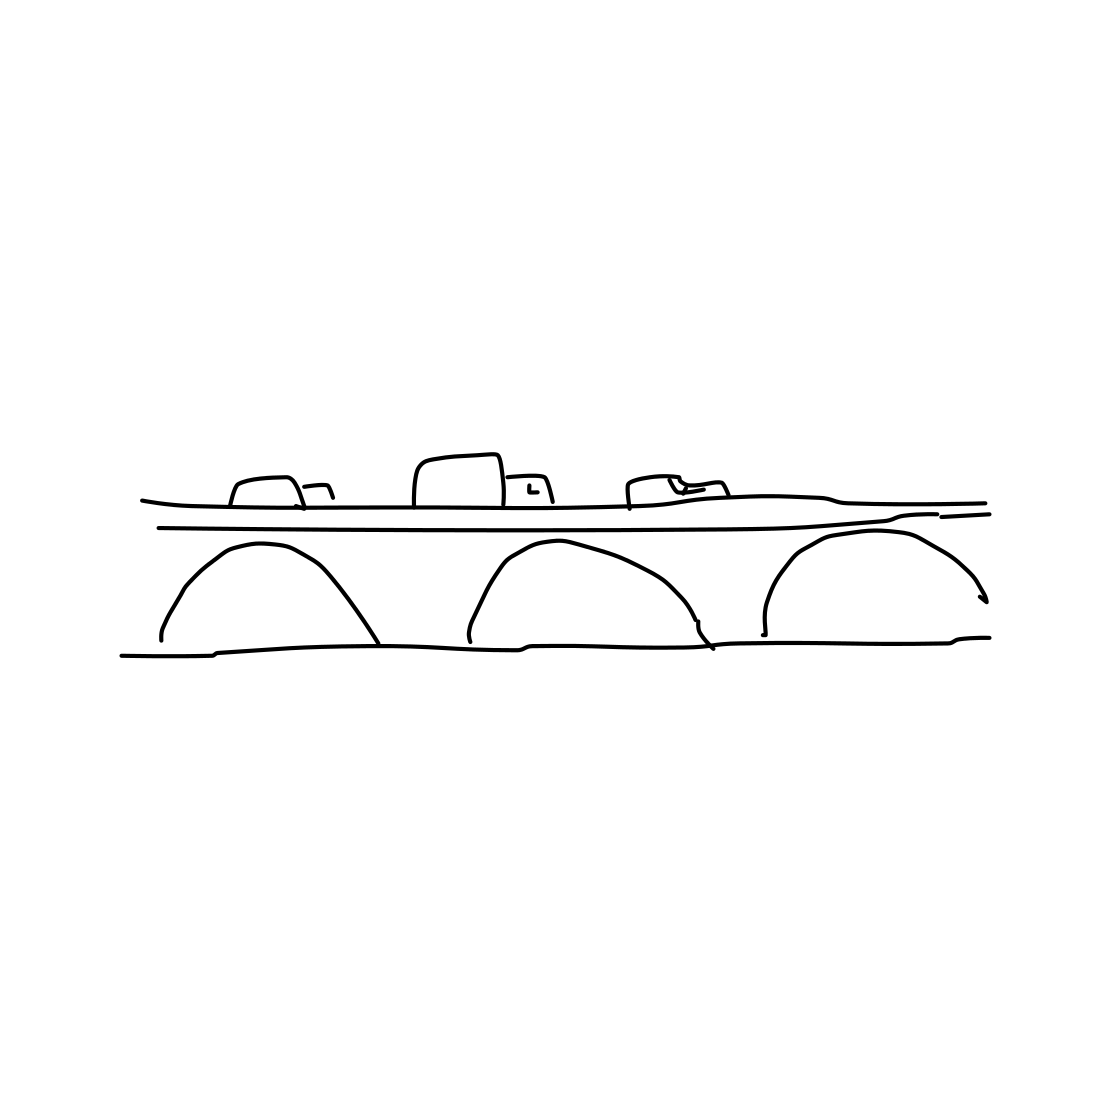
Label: bridge